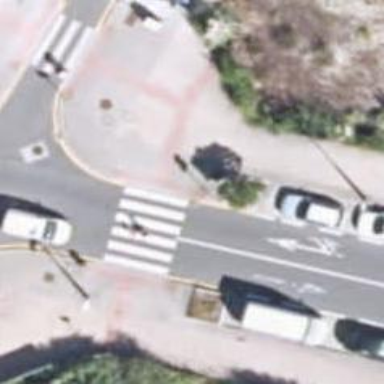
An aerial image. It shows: Uncontrolled zebra crossing on the road.